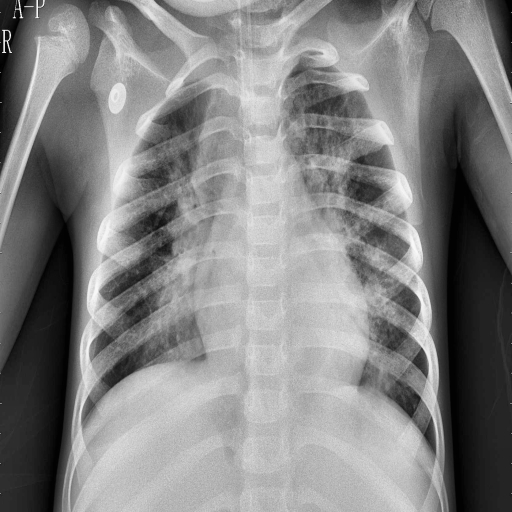
Finding: PNEUMONIA